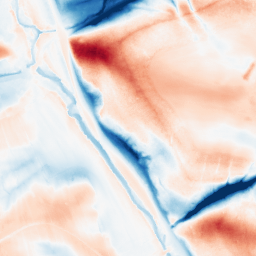
Category: classical
Decomposition family: gaussian_anisotropic
Decomposition parameters: sigma_x: 2
sigma_y: 20
Upsampling method: quintic
Upsampling parameters: scale: 8
Upsampling scale: 8